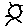
Label: sun